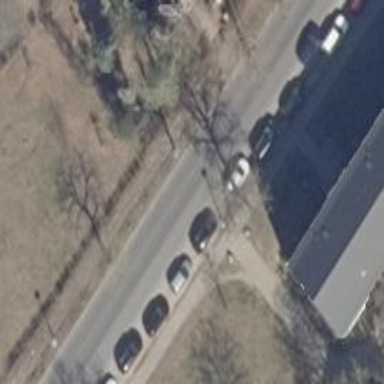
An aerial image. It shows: There is parking obstacle present in the area.